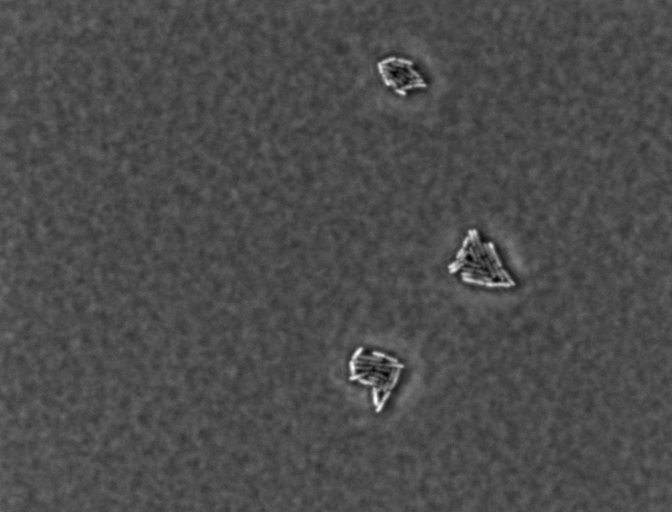
Escherichia coli 1612